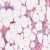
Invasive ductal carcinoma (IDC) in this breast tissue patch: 0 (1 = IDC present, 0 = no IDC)